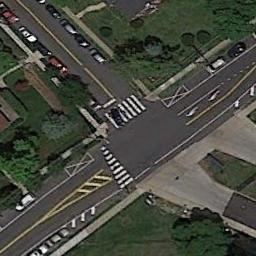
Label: intersection